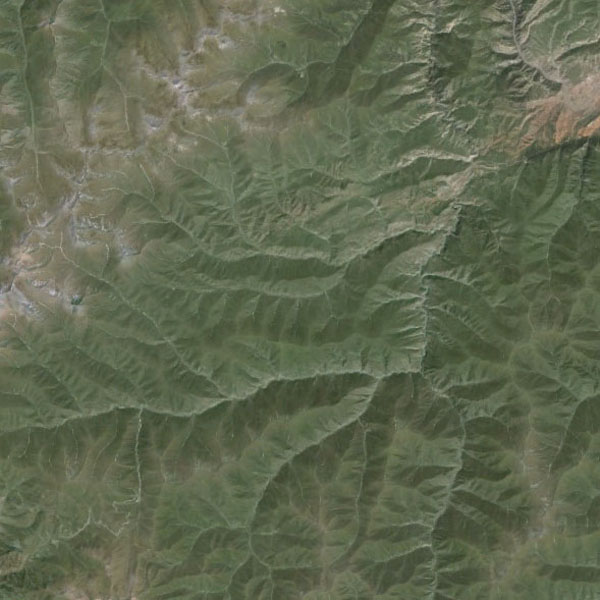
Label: Mountain